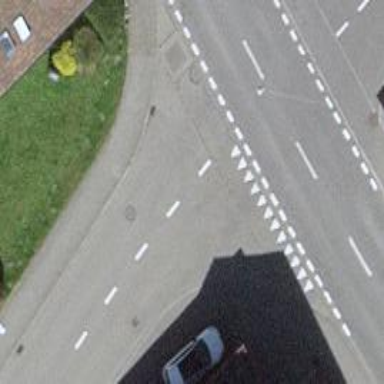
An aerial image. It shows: Road with "give way" sign.